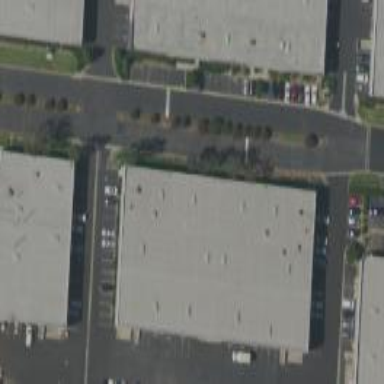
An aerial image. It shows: Warehouse building.